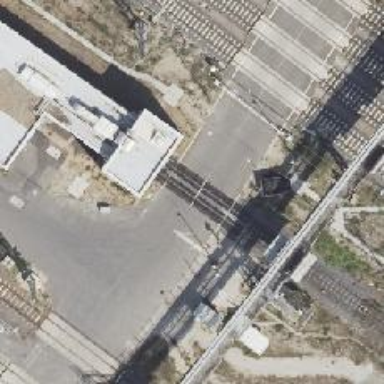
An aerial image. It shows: Level crossing with double half barrier and saltire marking.